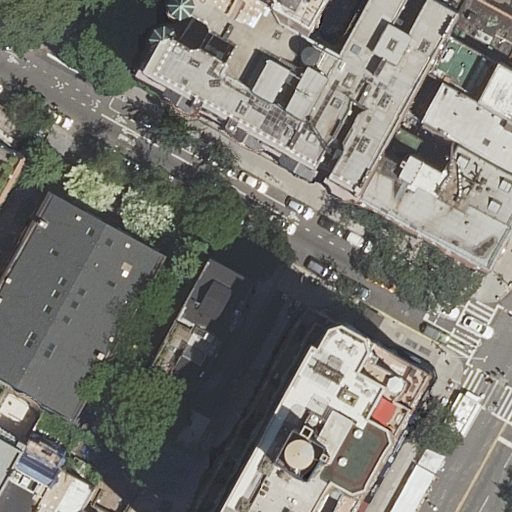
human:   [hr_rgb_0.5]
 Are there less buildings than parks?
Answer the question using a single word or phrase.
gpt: no

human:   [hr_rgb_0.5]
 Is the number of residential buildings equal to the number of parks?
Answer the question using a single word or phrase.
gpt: no

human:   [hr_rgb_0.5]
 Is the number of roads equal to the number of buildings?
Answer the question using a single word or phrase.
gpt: no

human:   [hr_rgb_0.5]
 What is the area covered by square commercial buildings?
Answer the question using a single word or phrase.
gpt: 0m2

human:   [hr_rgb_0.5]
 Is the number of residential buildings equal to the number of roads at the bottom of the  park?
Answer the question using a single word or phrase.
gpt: no

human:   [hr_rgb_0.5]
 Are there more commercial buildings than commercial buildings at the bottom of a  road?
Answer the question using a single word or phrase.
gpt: no

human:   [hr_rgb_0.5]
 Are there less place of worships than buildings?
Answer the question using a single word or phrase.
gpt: yes

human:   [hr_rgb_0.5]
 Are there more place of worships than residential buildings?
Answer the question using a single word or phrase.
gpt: no

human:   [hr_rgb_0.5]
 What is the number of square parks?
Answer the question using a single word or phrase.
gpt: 0

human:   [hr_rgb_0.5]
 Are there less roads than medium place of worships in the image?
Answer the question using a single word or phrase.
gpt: no

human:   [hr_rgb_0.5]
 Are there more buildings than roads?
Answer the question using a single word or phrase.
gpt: yes

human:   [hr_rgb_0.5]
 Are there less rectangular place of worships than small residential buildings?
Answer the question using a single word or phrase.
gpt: yes

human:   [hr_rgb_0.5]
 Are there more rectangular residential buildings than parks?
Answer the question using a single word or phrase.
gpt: yes

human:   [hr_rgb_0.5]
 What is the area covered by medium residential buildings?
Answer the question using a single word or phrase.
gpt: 825m2

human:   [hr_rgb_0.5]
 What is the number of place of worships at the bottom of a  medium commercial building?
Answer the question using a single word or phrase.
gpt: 0

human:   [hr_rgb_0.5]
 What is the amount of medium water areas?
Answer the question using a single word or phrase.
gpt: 0

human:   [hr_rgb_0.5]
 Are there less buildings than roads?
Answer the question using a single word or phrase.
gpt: no

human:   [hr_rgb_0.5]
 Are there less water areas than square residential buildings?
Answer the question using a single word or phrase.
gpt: no

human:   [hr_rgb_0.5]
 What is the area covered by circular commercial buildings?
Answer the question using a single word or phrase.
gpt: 0m2

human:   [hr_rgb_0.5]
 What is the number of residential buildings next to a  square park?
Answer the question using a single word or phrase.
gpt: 0

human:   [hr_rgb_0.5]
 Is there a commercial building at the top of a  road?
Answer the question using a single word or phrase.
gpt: no

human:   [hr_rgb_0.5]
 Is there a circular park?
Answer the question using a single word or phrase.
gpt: no

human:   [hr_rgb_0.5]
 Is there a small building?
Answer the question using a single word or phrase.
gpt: yes

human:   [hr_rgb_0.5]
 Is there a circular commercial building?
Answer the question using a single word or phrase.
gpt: no

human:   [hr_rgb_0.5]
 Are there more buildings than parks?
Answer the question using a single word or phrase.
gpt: yes

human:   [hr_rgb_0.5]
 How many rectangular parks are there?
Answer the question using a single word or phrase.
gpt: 1

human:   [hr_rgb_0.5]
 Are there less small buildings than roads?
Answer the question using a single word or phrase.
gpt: no

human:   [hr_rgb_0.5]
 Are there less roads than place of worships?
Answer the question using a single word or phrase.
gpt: no

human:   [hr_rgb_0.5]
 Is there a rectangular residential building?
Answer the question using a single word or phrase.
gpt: yes

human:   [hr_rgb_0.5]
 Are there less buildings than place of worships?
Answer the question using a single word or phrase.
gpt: no

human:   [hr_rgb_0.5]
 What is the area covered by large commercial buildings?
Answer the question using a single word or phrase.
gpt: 0m2

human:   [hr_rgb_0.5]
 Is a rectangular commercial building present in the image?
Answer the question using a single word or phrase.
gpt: no

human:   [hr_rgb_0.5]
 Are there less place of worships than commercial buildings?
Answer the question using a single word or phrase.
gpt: no

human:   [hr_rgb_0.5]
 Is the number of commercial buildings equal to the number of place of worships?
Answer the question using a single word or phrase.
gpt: no

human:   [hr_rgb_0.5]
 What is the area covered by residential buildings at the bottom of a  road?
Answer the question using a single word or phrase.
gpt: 2485m2

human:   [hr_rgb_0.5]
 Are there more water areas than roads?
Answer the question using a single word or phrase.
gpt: no